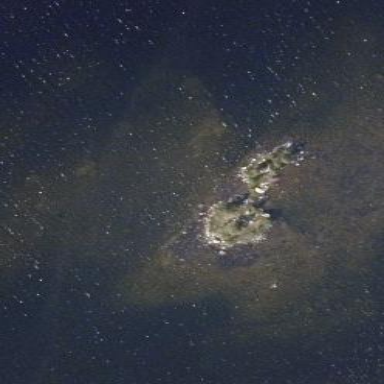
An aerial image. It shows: Islet.